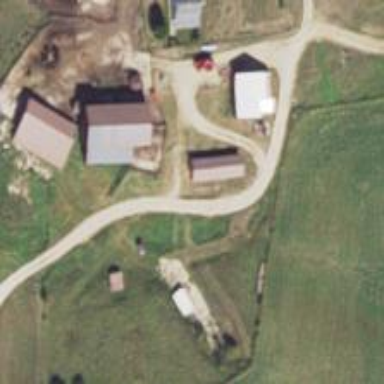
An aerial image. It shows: Driveway leading to service road.